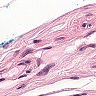
Metastatic tissue present: no